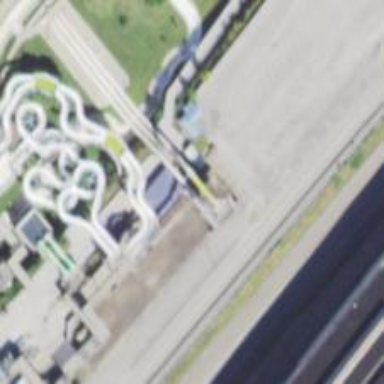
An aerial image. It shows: Canal featuring water slide attraction.